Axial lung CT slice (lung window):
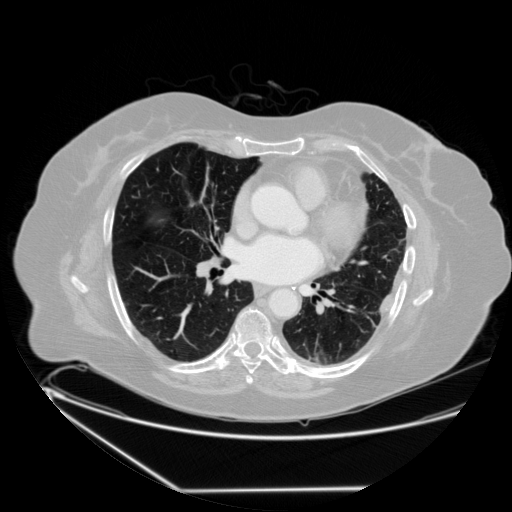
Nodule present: no